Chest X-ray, PA view. Patient: 39 years old, sex F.
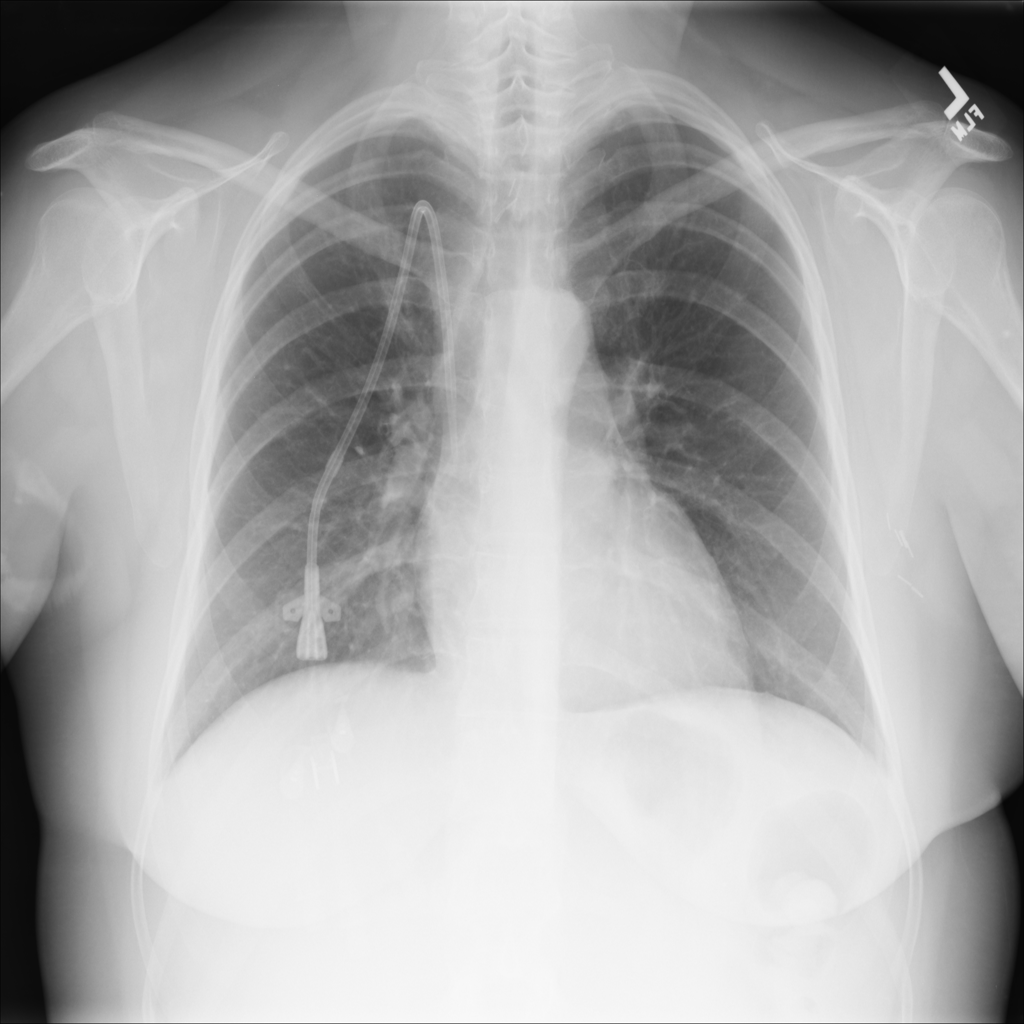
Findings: No Finding